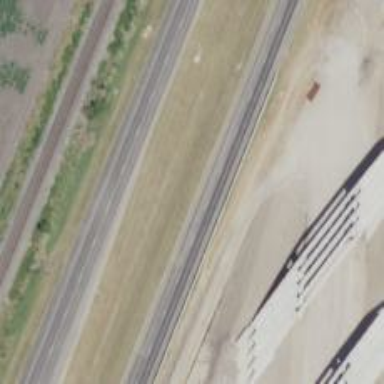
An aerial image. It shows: Motorway.